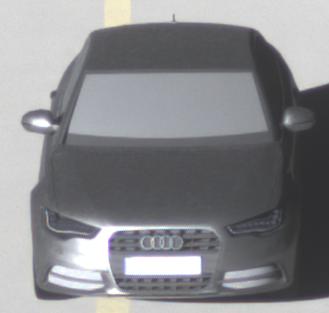
Make: Audi
Model: A6 2.0 TFSI
Detailed model: A6 (C7) Limousine
Model produced from: 2011/10
Model produced until: 2014/09
Doors: 4
Color: gray
Road condition: dry road
Daytime: morning or afternoon
Contrast: high contrast